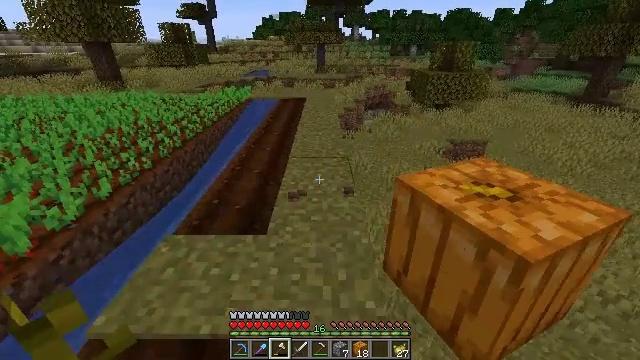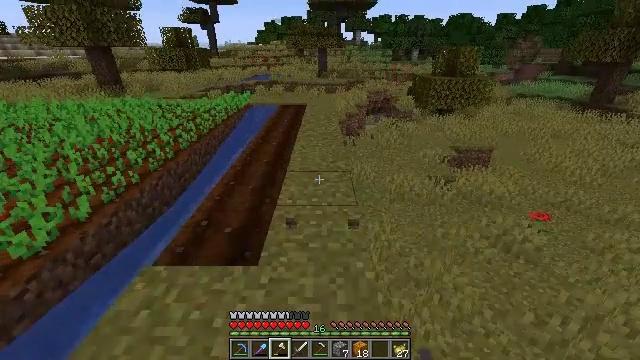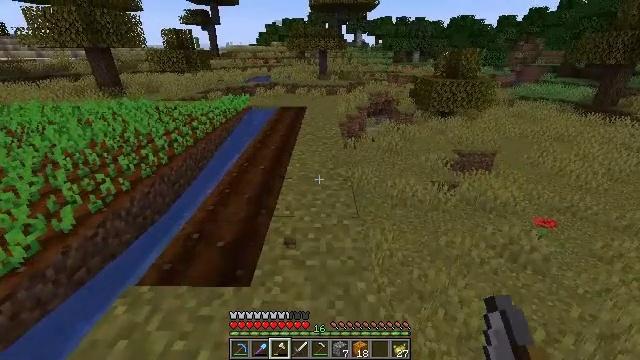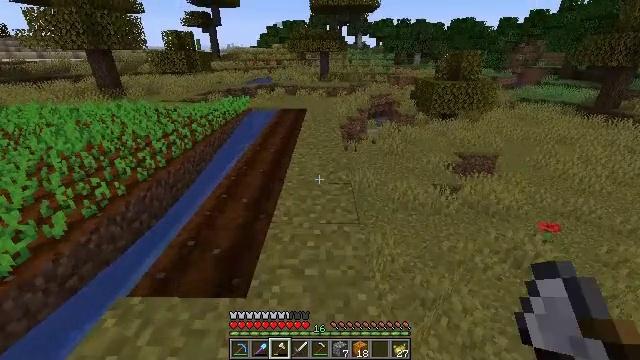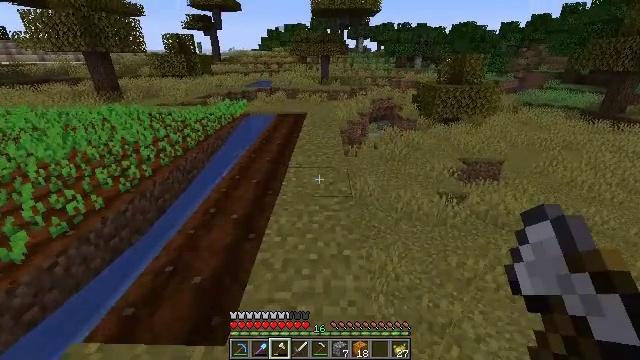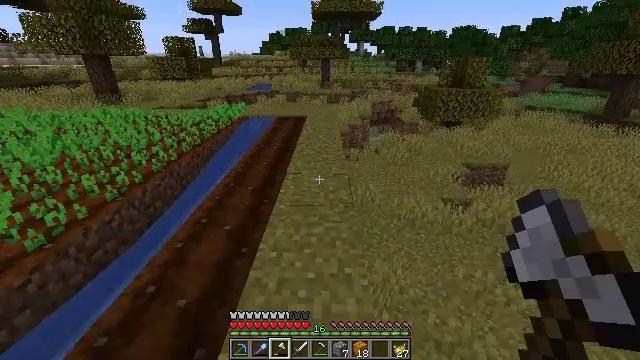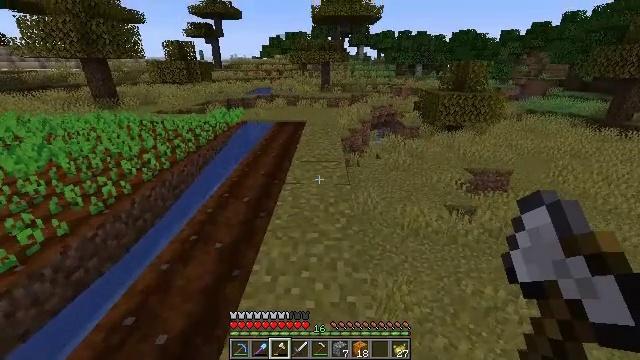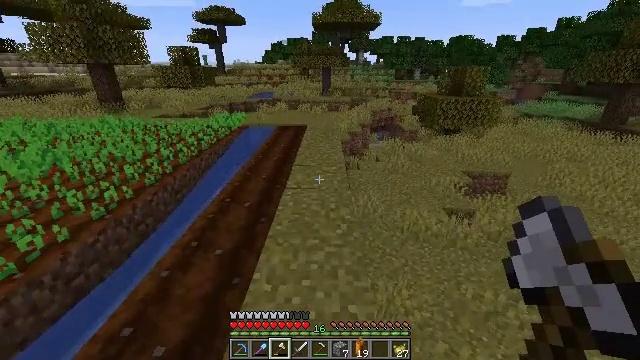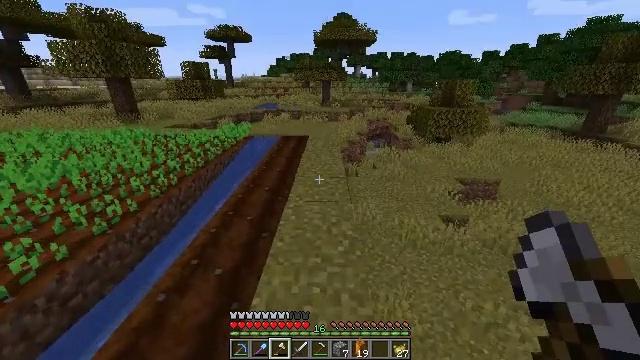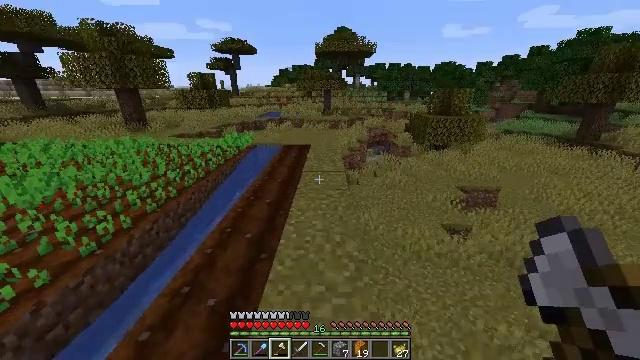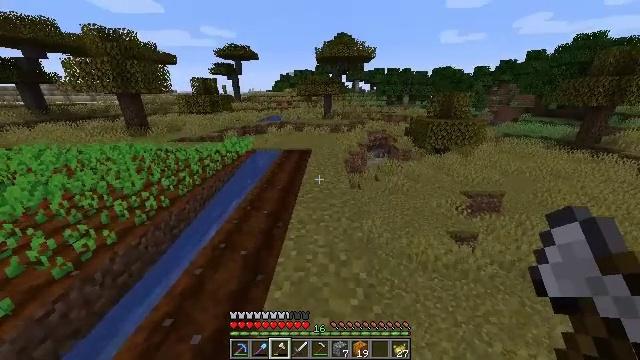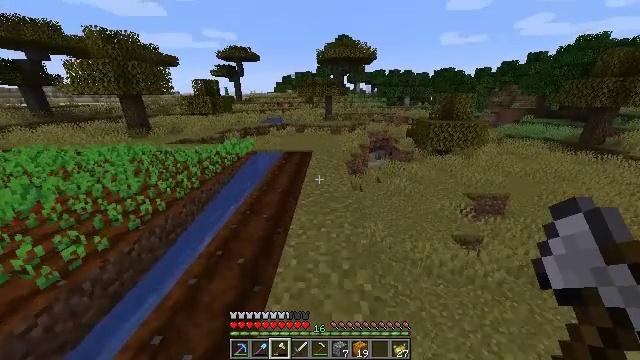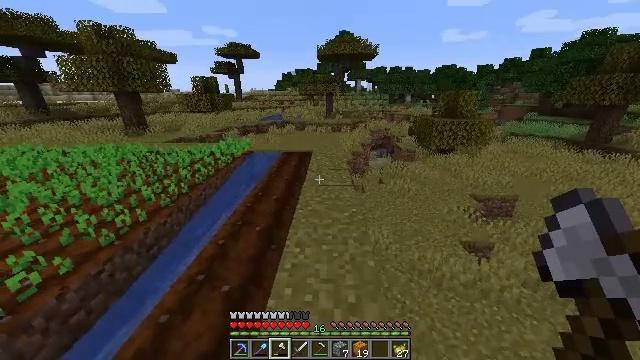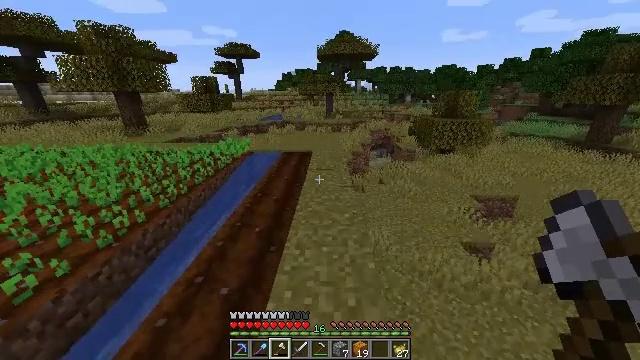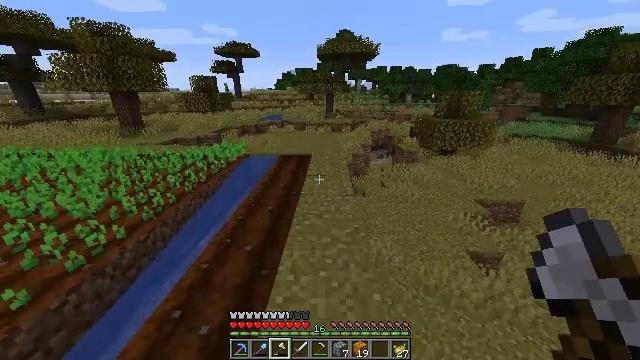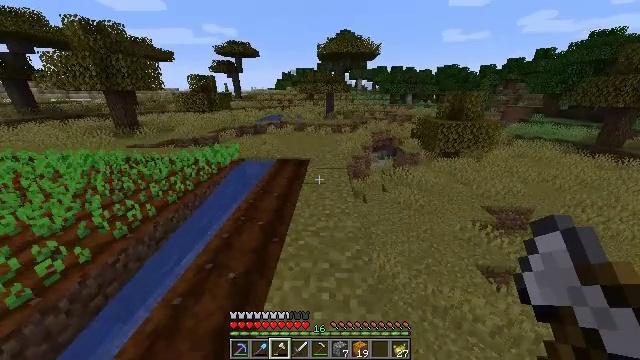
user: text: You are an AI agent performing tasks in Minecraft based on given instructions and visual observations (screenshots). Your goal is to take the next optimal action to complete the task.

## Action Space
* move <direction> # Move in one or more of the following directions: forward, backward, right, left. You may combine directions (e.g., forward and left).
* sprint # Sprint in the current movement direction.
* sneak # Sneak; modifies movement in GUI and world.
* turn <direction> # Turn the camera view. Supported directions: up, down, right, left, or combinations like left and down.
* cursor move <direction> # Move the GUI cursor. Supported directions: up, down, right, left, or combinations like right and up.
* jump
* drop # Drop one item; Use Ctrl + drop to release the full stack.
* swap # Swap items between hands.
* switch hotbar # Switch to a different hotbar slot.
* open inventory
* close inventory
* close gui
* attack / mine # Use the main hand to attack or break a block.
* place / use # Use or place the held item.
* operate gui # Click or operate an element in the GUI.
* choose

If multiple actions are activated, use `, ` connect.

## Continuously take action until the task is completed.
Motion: motion action
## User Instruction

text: Harvest a pumpkin from the field.
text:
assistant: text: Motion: move forward
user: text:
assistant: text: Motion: move forward
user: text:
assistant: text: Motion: move forward
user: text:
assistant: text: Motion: move forward
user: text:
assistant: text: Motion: move forward
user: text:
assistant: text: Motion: move forward, sprint
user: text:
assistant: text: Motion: move forward, sprint
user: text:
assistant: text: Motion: move forward, sprint
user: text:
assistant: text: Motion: move forward, sprint, turn up
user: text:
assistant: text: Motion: move forward, sprint
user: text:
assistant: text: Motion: move forward, sprint
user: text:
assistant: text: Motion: move forward, sprint
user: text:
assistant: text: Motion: move forward, sprint
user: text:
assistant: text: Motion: move forward, sprint
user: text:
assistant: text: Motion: move forward, sprint
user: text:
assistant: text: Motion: move forward, sprint
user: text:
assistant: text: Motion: move forward, sprint
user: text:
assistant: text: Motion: move forward, sprint, turn right
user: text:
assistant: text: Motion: move forward, sprint
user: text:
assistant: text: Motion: move forward, sprint
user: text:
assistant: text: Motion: move forward, sprint
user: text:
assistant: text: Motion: move forward, sprint
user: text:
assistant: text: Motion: move forward, sprint
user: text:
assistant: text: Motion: move forward, sprint
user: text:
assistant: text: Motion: move forward, sprint, turn left
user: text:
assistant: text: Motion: move forward, sprint
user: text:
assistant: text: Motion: move forward, sprint
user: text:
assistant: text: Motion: move forward, sprint
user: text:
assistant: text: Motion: move forward and move right, sprint, turn left
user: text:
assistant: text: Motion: move forward and move right, sprint, turn left